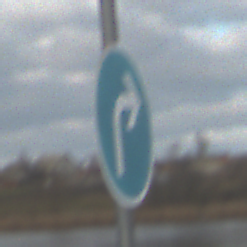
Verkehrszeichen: VorgeschriebeneFahrtrichtungRechts
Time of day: SunriseSunset
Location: Outdoor (RoadRail)
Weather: PartlyCloudy
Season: NotSpecified
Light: Natural